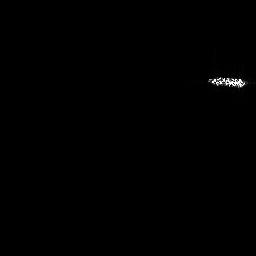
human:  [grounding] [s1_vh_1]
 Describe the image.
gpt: In the satellite image, there is  <ref>1 medium ship </ref> <box>[[79, 27, 96, 34, 0]]</box> located at right.